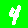
Digit: 4